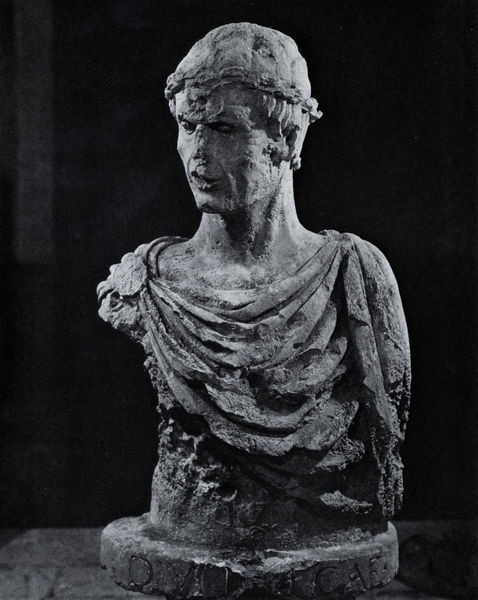
Titel: Büste Friedrich II. von Hohenstauffen
Standort: Barletta
Institution: Museo Civico
Schlagwörter: kopf, mann, umhang, weiß, grau, mund, nase, ohr, schwarz, blick, tuch, alt, arm, arme, falten, gesicht, mensch, sockel, stein, hals, portrait, porträt, figur, gewand, haare, mantel, brosche, hald, krone, rund, skulptur, statue, schrift, italien, crown, hat, kaiser, soldier, face, gray, grey, hair, nose, robe, muskeln, inschrift, büste, faltenwurf, foto, fotografie, spange, schnalle, panzer, antike, torso, plastisch, schwarzweiß, haarkranz, manschette, kranz, lorbeer, lorbeerkranz, statuette, rom, fragment, römer, kaputt, weißß, halbprofil, antik, greek, man, roman, stone, toga, mittelalter, ear, head, griechenland, eyes, male, gerafft, bust, chin, mouth, cement, photo, sculpture, römisch, marble, emperor, umhand, ancient, cloak, laurel, neck, wreath, antique, rome, latein, caesar, cloth, god, warrior, beschädigt, chest, figure, medal, clothing, armlos, ceasar, verwittert, pedestal, body, latin, photograph, broken, greece, klemme, steinbüste, broach, rubble, emblem, terracotta, clasp, ruler, carved, tunic, leader, damaged, lipf, deformed, senator, cesar, nase weg, zerstört, deforme, snape, bodyt, cload, maske, crumbled